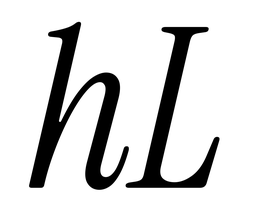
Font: InstrumentSerif-Italic